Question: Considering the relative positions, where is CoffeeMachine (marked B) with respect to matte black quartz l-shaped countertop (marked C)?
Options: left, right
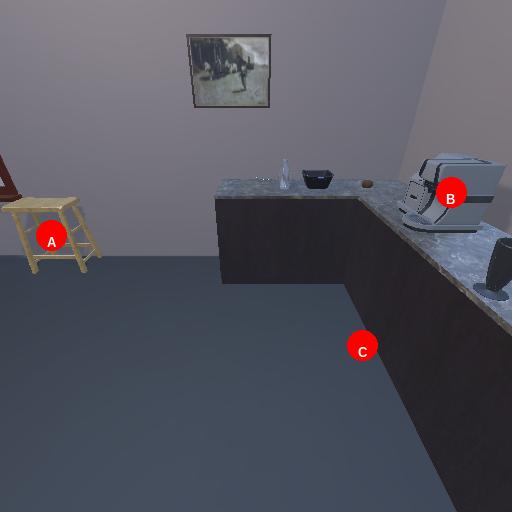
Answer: left